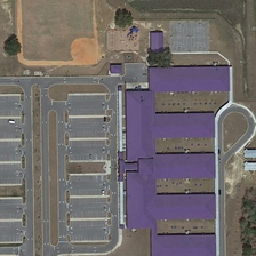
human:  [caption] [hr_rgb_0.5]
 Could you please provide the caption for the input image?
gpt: An almost empty parking lot and a large building near the baseball stadium.

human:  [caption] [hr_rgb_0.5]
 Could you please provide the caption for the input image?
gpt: A large building near an almost empty parking lot and baseball stadium.

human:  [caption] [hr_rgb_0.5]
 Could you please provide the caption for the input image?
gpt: Huge buildings close to empty parking lots and baseball fields.

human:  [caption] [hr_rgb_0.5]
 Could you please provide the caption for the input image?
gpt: A large building is close to an almost empty parking lot and baseball field.

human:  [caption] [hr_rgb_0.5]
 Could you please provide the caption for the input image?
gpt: A large building is close to an almost empty parking lot and a baseball stadium.